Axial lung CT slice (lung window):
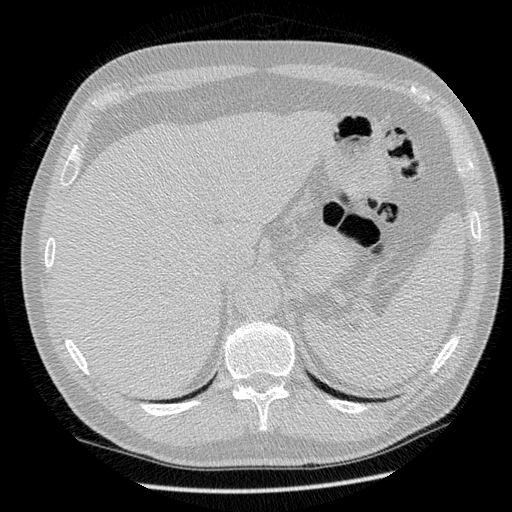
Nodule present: no